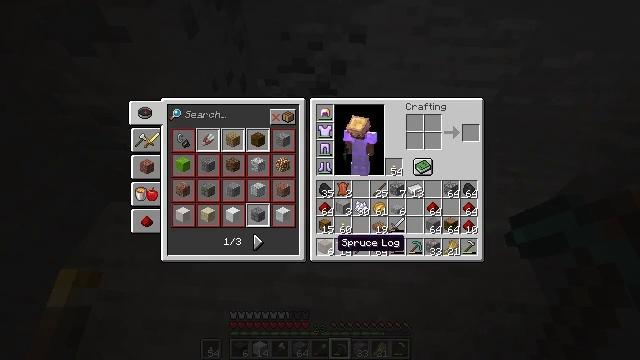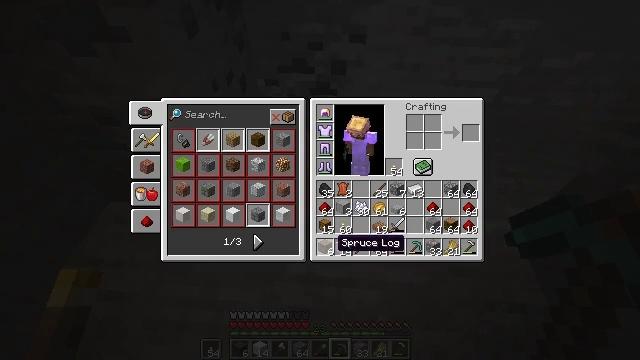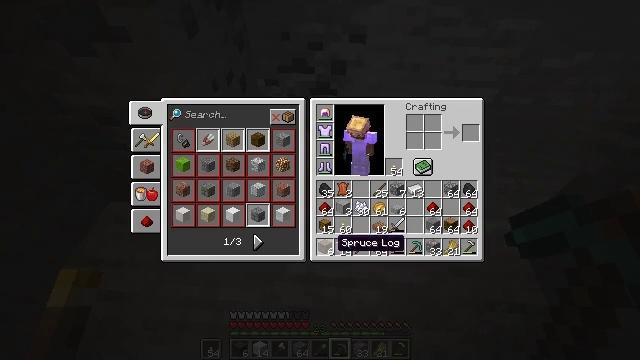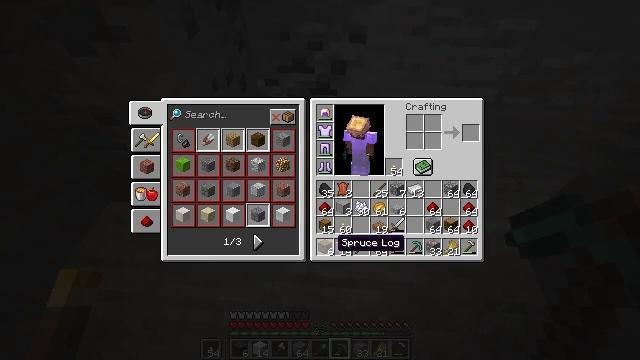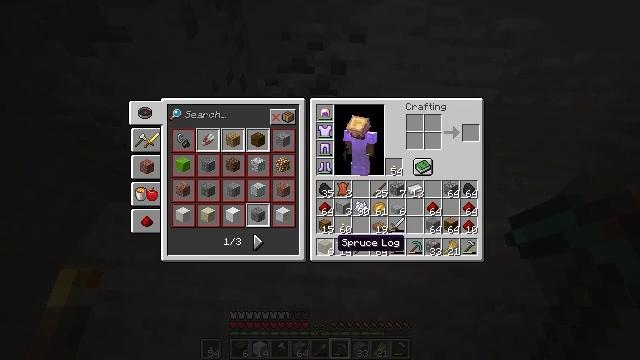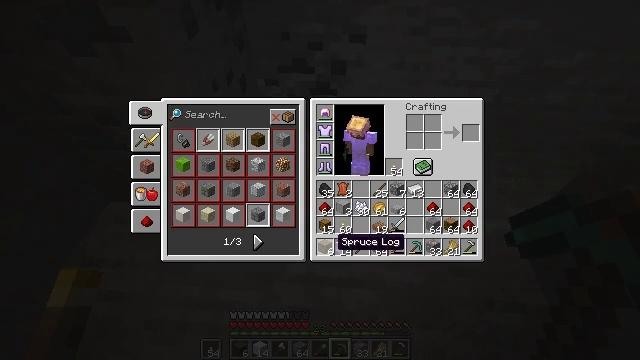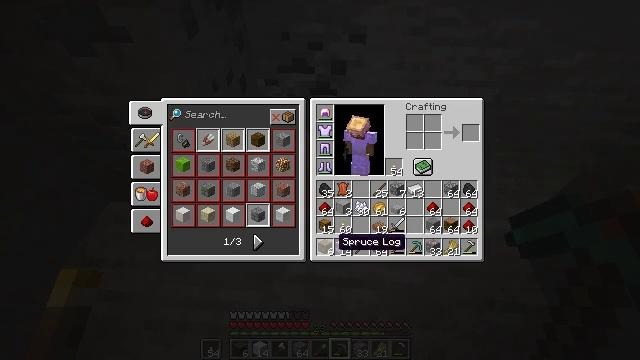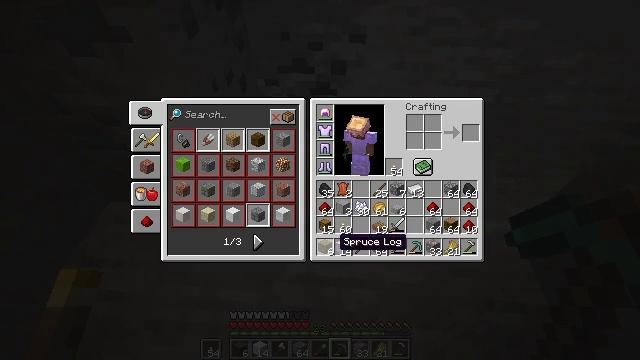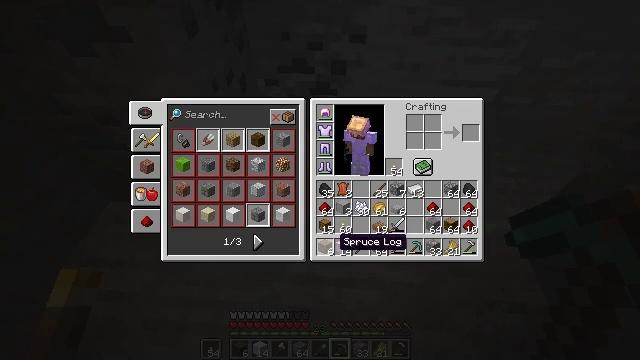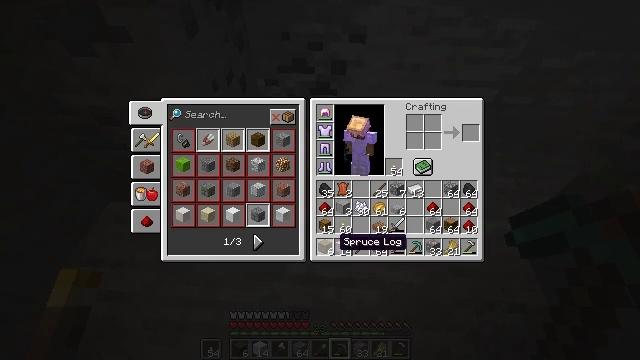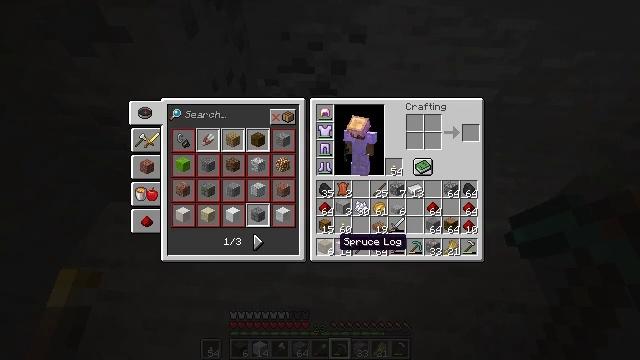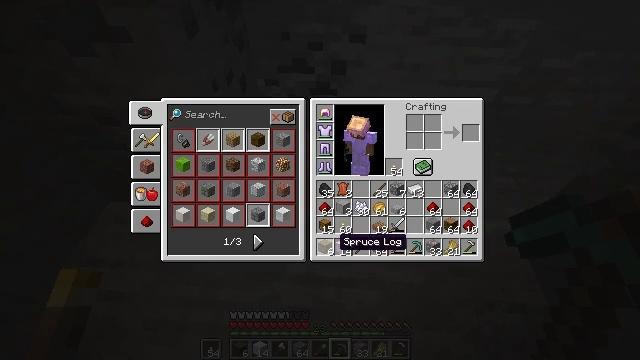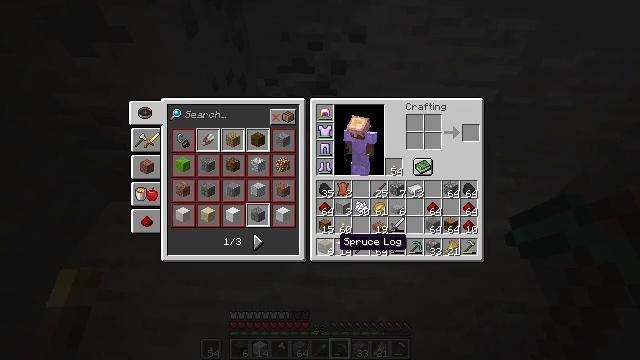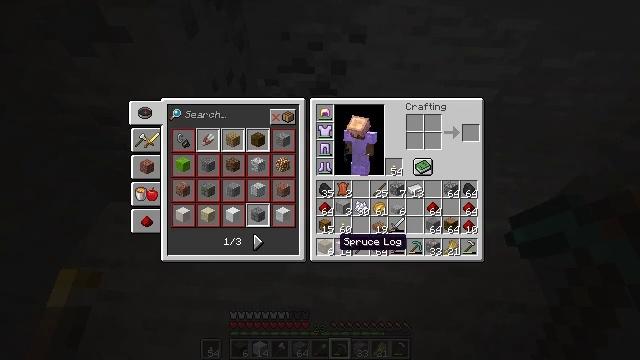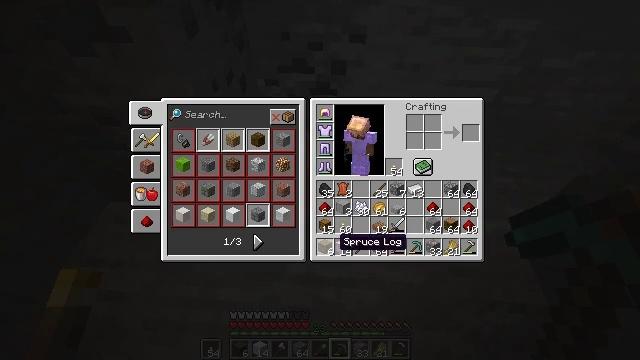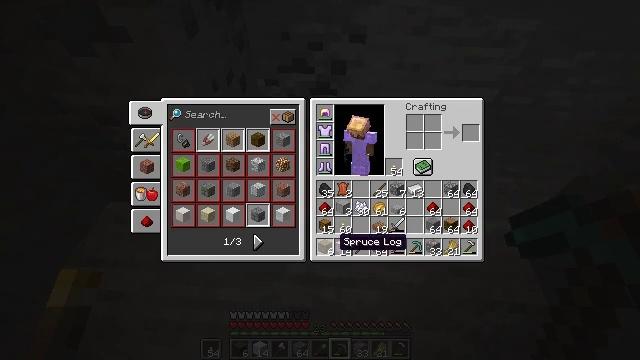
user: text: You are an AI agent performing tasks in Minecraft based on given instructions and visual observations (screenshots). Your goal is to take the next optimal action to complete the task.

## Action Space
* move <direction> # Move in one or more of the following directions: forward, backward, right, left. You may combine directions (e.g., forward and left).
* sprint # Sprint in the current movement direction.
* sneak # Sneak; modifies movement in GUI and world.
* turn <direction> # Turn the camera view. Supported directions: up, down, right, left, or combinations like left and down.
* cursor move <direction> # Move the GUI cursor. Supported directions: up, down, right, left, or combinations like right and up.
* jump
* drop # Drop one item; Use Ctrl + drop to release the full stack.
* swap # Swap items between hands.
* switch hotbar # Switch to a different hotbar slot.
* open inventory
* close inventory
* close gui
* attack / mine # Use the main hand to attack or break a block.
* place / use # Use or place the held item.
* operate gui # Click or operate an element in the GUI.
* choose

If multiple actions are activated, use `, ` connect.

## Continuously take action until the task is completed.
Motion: motion action
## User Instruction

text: Drop a smooth stone.
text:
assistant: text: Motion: no_op
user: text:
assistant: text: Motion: no_op
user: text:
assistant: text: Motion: no_op
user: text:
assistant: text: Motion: no_op
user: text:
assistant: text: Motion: no_op
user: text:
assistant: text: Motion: no_op
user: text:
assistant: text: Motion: no_op
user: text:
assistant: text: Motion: no_op
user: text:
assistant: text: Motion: no_op
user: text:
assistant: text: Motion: no_op
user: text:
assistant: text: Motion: no_op
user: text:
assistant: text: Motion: no_op
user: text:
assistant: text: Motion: no_op
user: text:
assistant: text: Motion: no_op
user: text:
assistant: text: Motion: no_op
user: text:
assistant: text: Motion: no_op
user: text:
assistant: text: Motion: no_op
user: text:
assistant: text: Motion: no_op
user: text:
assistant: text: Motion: no_op
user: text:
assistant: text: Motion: no_op
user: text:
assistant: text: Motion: no_op
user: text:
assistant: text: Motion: no_op
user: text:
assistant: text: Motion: no_op
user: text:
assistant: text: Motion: no_op
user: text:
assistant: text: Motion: no_op
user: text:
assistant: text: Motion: no_op
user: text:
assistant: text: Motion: no_op
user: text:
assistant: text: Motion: no_op
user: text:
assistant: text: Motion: no_op
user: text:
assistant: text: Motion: no_op